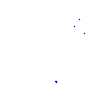
Particle: pion